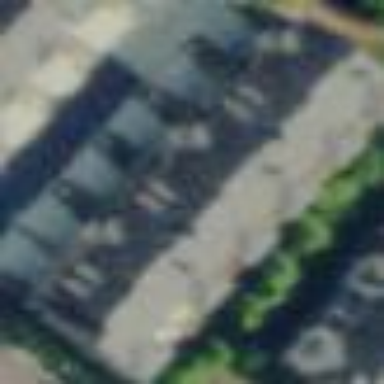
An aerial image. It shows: Terrace building.